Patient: sex M, age 46
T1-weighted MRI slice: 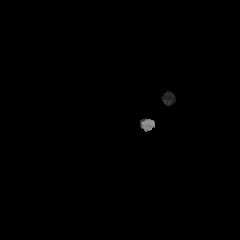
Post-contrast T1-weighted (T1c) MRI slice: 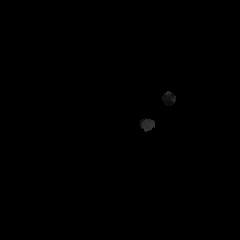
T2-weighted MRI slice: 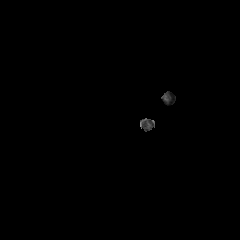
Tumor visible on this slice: no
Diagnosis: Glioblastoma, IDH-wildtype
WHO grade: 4